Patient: sex M, age 57
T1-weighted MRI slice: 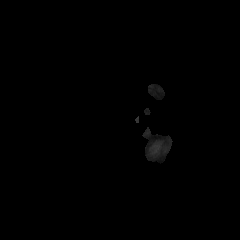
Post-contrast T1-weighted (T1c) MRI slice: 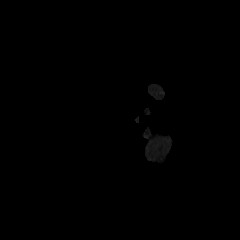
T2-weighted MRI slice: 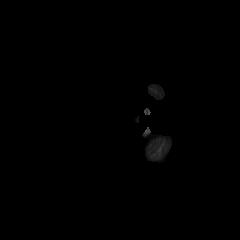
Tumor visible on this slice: no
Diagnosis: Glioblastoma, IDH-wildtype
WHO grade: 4